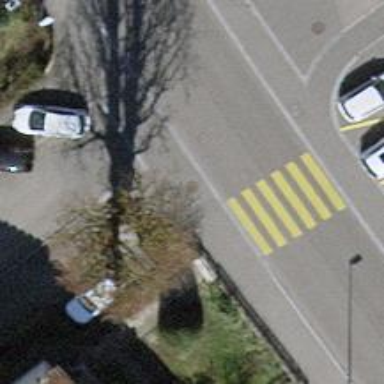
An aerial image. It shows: Zebra crossing on the road.